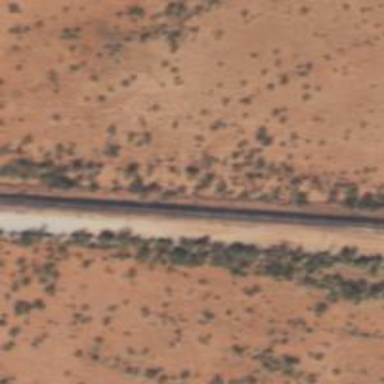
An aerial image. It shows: Railway track.